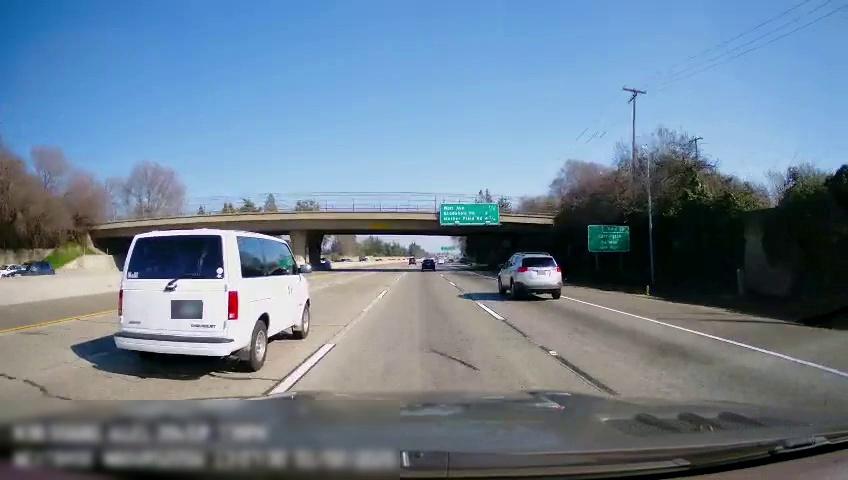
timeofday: Day
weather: Sunny
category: Drivable Space
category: Vehicles | Van
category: Vehicles | Car
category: Vehicles | Car
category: Vehicles | SUV
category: Vehicles | SUV
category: Lanes | Current Lane
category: Lanes | Alternate Lane
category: Lanes | Alternate Lane
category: Lanes | Alternate Lane
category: Lanes | Alternate Lane
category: Traffic | Signs
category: Traffic | Signs